Interaction volume radius: 5 \u00c5
Interaction volume height: 30 \u00c5
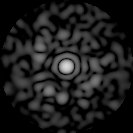
Disorder parameter: 0.8233